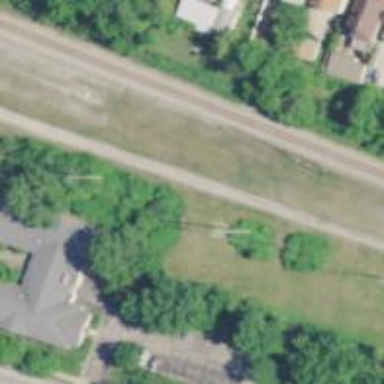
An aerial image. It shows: Power pole.